Interaction volume radius: 5 \u00c5
Interaction volume height: 20 \u00c5
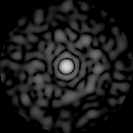
Disorder parameter: 0.8527